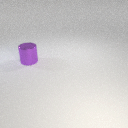
large purple metal cylinder